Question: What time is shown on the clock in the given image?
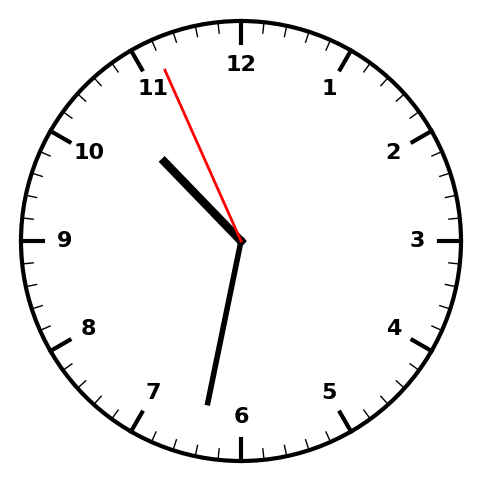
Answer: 10:31:56